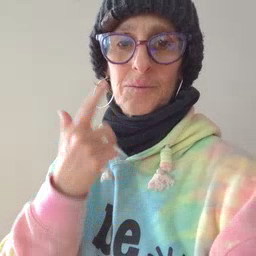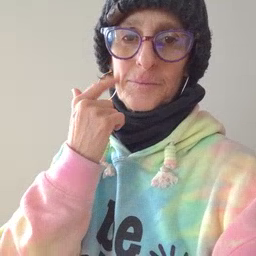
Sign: cry